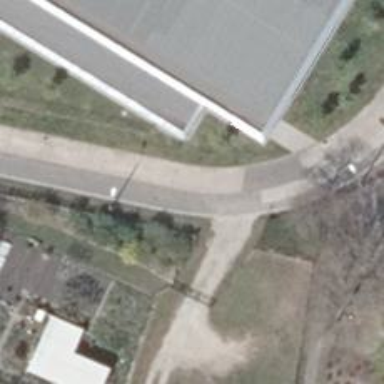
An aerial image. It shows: Residential road with concrete surface.